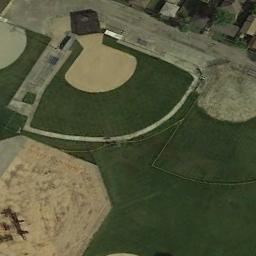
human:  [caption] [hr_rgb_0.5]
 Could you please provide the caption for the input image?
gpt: There is a white house on the edge of the baseball field .

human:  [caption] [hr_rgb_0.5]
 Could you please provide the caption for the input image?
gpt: There is a baseball diamond in the grass surrounded by the wasteland .

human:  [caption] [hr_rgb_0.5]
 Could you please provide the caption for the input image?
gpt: A baseball diamond next to the open area and some houses beside .

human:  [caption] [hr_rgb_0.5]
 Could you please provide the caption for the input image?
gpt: A baseball diamond is in the middle of grass next to a road .

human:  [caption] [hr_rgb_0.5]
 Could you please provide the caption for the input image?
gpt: A vacant lot is next to the baseball diamond .